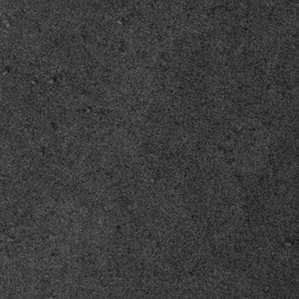
Label: frost